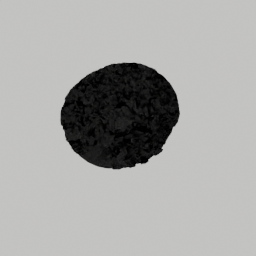
Label: nature